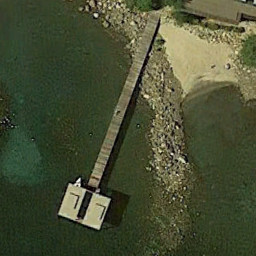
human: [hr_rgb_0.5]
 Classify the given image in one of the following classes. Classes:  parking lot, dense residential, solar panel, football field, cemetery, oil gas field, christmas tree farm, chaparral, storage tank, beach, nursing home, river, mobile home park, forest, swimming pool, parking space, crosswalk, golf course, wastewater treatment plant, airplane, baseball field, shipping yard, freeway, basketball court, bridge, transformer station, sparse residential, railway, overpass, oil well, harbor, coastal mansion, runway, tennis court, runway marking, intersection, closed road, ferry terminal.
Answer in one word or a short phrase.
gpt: ferry terminal